Aerial crown-view tile of a tropical tree (Barro Colorado Island, Panama), acquired 20240918:
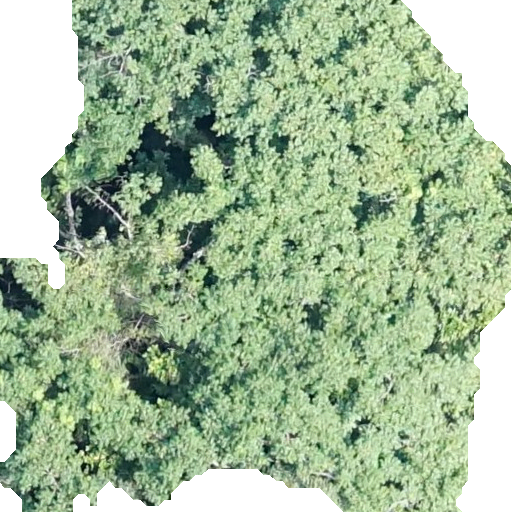
Species: Anacardium excelsum
GBIF accepted scientific name: Anacardium excelsum
Crown area: 376.988 m²